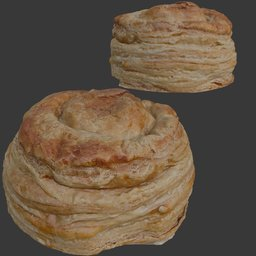
Label: nature